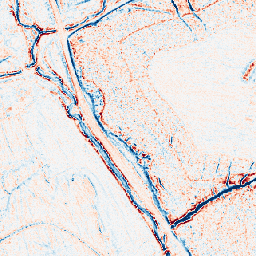
Category: edge_preserving
Decomposition family: anisotropic_diffusion
Decomposition parameters: iterations: 20
kappa: 50
gamma: 0.05
Upsampling method: area
Upsampling parameters: scale: 4
Upsampling scale: 4